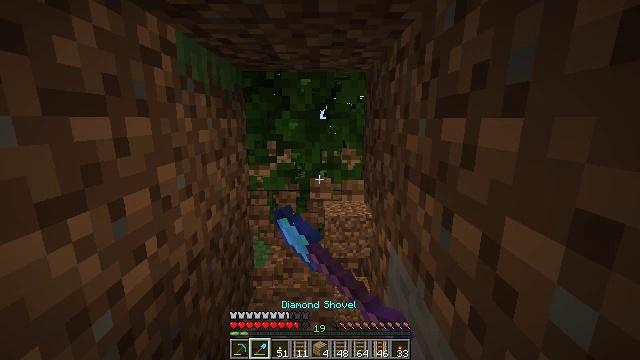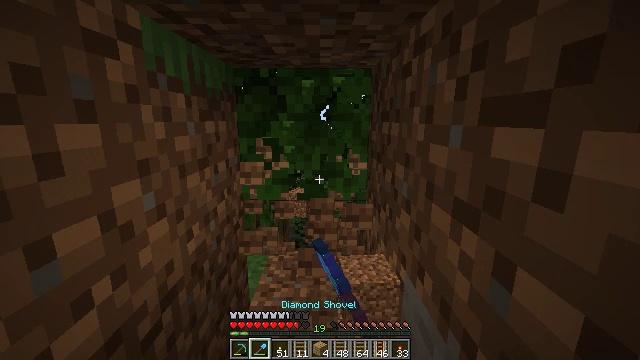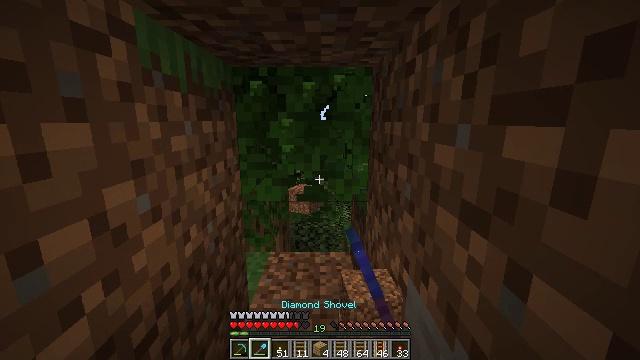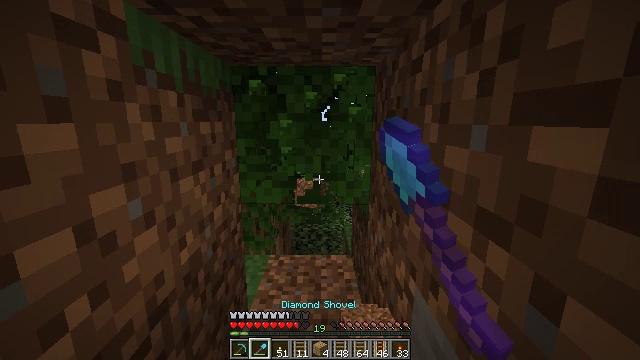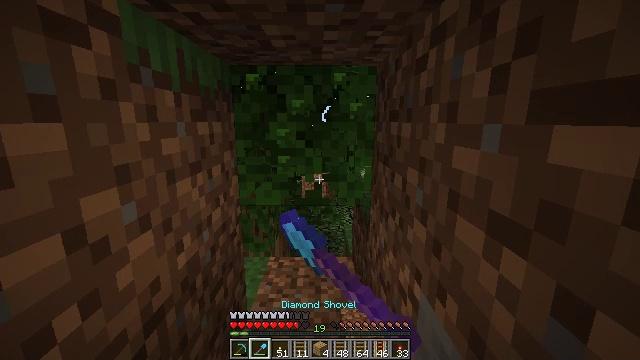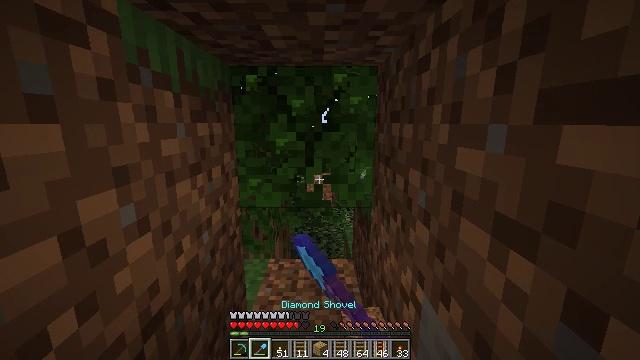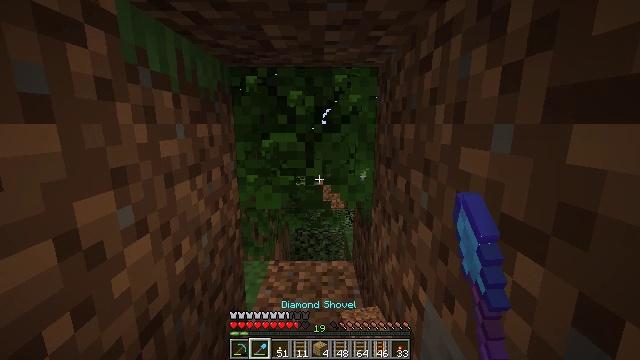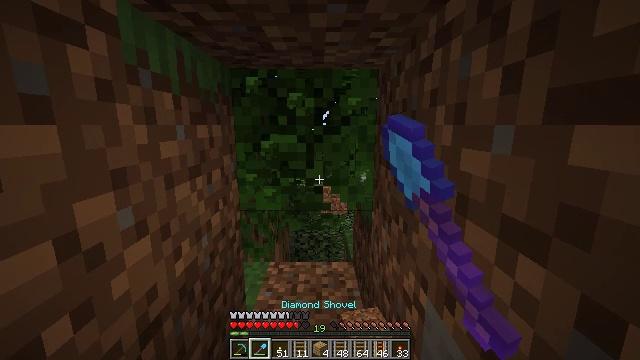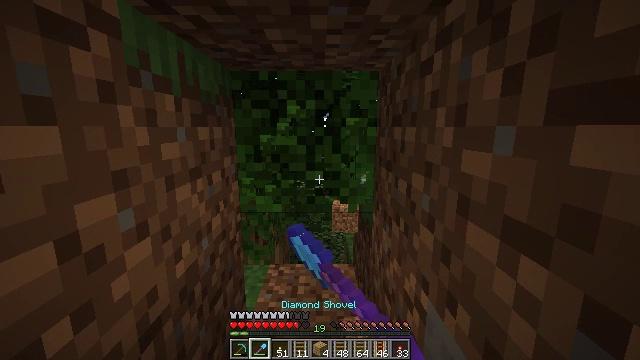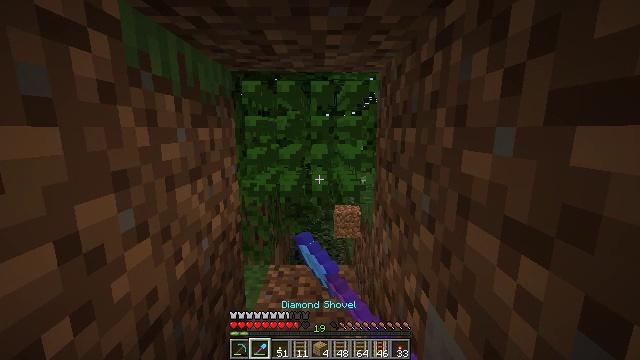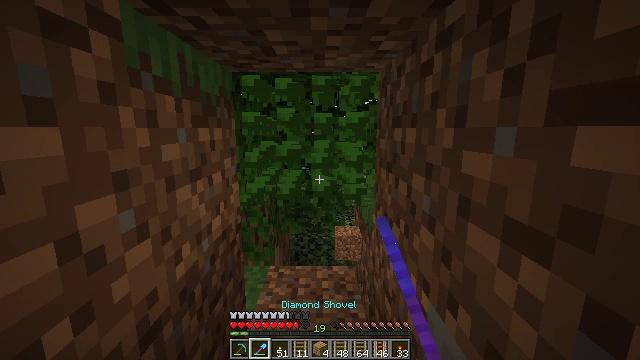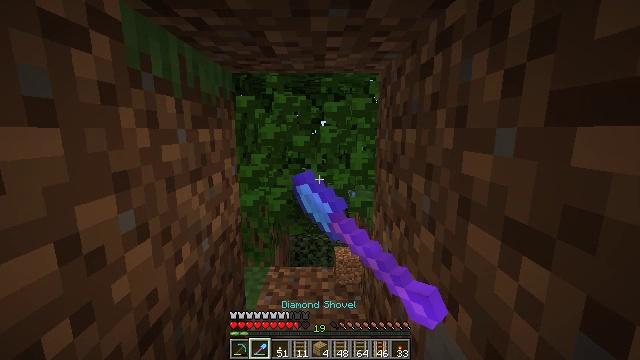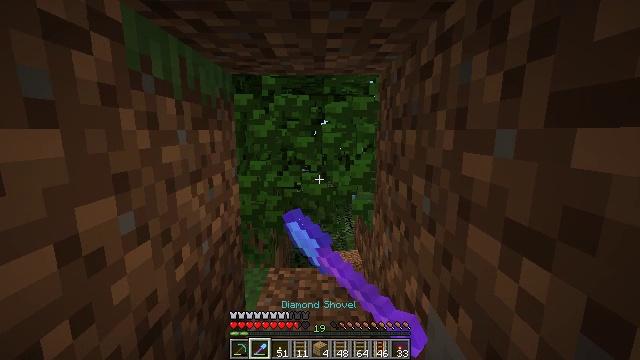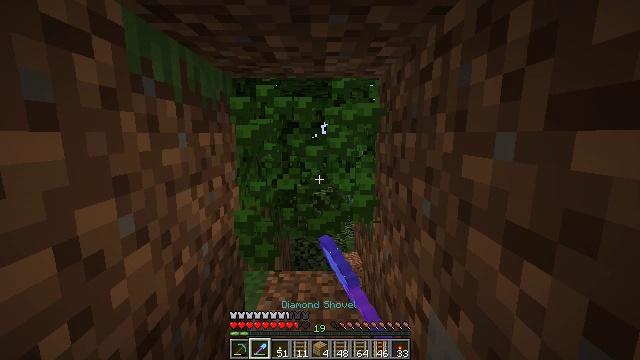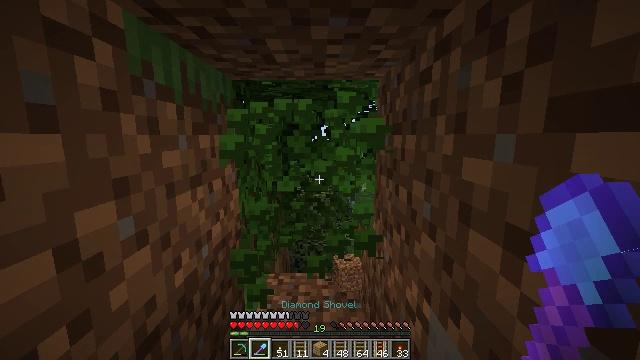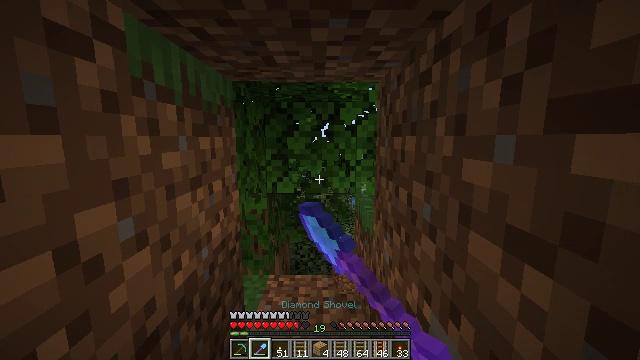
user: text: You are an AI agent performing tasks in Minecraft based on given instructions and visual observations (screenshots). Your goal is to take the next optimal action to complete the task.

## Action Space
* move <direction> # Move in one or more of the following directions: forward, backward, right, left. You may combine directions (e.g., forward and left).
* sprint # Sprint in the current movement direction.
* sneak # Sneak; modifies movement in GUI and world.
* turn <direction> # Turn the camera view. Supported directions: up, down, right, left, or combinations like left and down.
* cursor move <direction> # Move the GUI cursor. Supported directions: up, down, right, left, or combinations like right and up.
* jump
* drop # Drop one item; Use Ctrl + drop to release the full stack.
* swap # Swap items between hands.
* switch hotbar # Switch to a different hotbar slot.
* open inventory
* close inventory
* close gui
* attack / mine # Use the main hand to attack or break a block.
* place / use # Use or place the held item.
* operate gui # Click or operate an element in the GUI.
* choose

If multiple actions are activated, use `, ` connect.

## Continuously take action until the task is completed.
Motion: motion action
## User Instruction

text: Mine oak leaves.
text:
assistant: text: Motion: attack / mine
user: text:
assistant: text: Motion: attack / mine
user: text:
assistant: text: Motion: attack / mine
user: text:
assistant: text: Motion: attack / mine
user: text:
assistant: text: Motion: attack / mine
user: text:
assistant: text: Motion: attack / mine
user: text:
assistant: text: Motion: attack / mine
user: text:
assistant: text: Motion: attack / mine
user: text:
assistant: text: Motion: attack / mine
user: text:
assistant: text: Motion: attack / mine
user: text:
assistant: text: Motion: attack / mine
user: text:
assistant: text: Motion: attack / mine
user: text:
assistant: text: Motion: attack / mine
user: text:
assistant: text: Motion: attack / mine
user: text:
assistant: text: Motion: attack / mine
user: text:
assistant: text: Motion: move forward, attack / mine
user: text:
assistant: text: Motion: move forward, attack / mine
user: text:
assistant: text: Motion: move forward, attack / mine
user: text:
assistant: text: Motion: attack / mine
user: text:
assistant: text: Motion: attack / mine
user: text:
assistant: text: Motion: attack / mine
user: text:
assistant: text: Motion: attack / mine
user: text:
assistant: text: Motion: attack / mine
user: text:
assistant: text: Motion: attack / mine
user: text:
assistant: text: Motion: attack / mine
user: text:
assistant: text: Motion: attack / mine